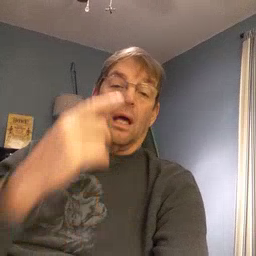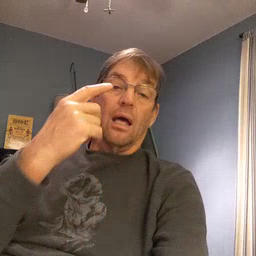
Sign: eye